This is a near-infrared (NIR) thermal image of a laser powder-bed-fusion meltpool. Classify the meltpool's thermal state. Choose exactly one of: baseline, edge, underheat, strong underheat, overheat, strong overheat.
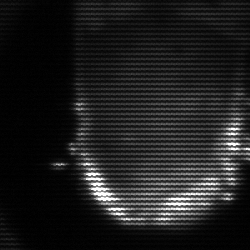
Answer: baseline